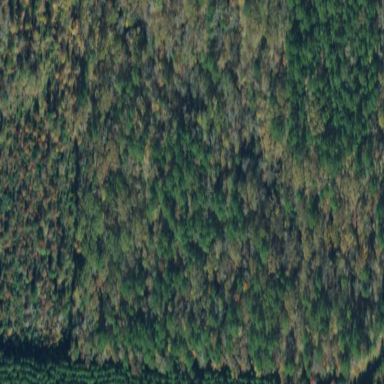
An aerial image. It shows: Mixed woodland with variety of leaf types and cycles.